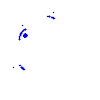
Particle: kaon